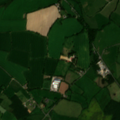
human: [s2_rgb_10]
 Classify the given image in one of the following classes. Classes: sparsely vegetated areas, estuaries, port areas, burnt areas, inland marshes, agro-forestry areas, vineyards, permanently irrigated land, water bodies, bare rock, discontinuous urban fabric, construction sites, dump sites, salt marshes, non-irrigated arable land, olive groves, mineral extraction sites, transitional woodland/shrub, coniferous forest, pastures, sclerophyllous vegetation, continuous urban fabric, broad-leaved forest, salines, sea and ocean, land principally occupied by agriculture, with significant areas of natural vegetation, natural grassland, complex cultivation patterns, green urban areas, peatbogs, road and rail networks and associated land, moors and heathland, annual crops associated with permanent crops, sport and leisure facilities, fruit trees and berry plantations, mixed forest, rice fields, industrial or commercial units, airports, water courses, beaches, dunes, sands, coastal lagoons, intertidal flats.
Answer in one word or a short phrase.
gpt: non-irrigated arable land, pastures